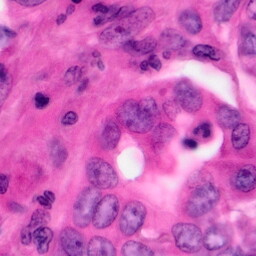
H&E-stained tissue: Pancreatic